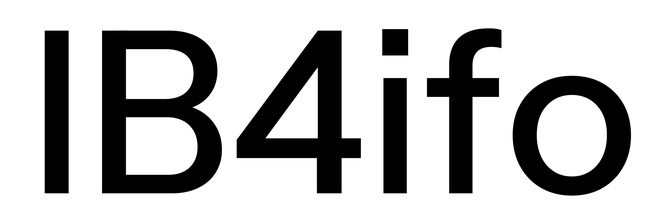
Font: InstrumentSans_Medium